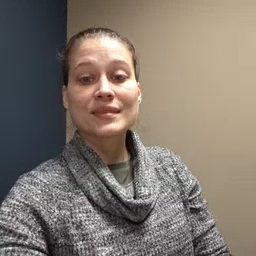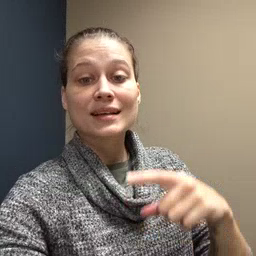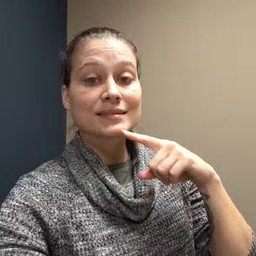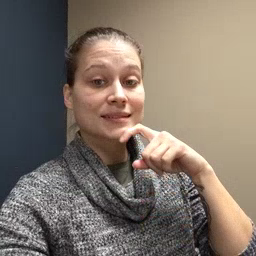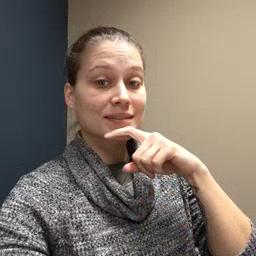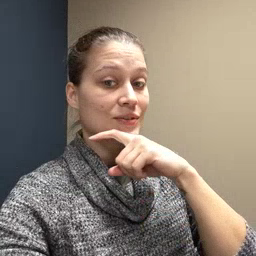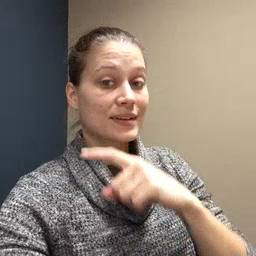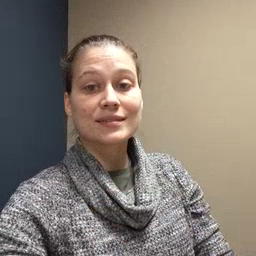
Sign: cereal